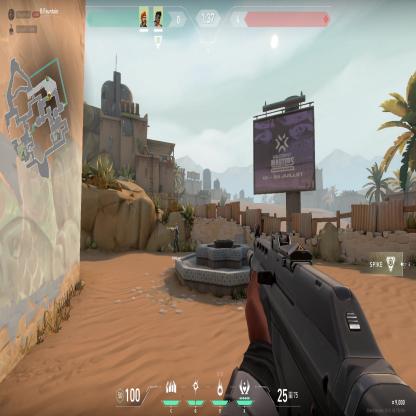
Label: teammate